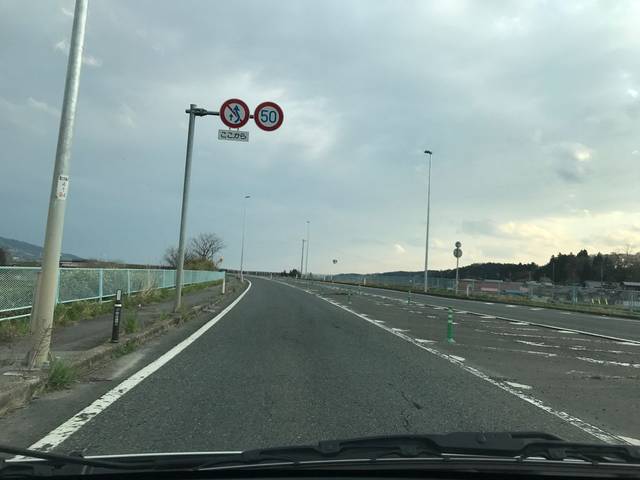
Region: Japan
Coordinates: 39.073, 141.131